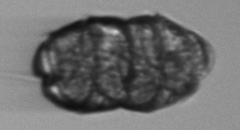
Label: Margalefidinium